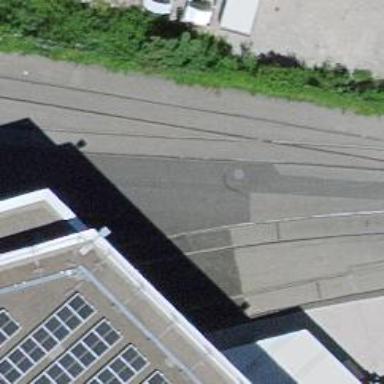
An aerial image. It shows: Single railway spur track.